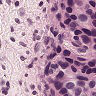
Metastatic tissue present: yes